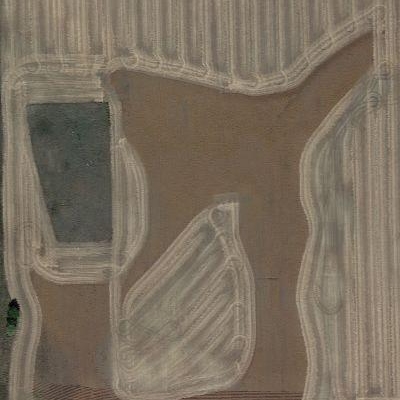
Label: Field